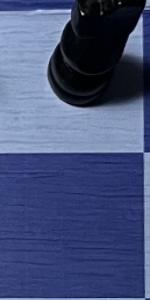
Label: Empty